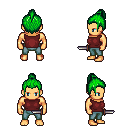
a pixel art fantasy rpg character, male body template, human, tanned skin, maroon sleeveless shirt, teal pants, green short topknot hairstyle, dagger, four views (front, back, left, right), 2x2 character sprite sheet, small pixel art, hard edges, no anti-aliasing